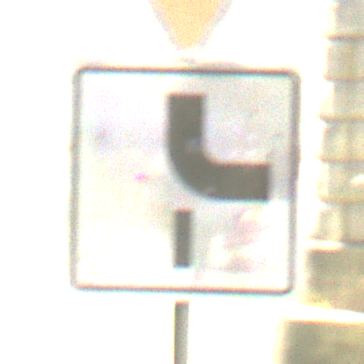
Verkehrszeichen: VerlaufVorfahrtsstrasse10
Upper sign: VorfahrtGewaehren
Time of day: Midday
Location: Outdoor (Urban)
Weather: Clear
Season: NotSpecified
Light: Natural